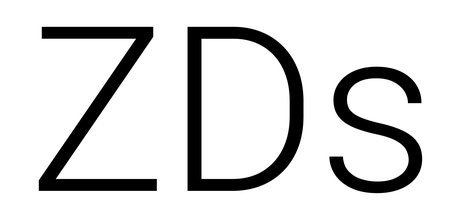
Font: Roboto_Light